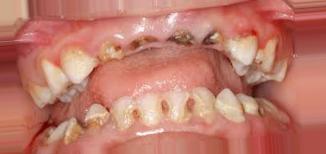
Condition: Caries